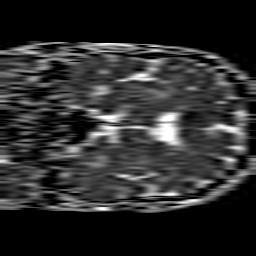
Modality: ADC
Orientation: coronal
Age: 57
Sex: male
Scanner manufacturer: philips
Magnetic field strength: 1.5 T
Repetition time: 3.646 s
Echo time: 0.09255 s